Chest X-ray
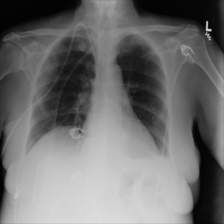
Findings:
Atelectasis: negative
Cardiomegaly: negative
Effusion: negative
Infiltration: negative
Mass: negative
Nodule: negative
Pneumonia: negative
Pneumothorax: negative
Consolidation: negative
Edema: negative
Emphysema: negative
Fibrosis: negative
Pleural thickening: negative
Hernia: negative